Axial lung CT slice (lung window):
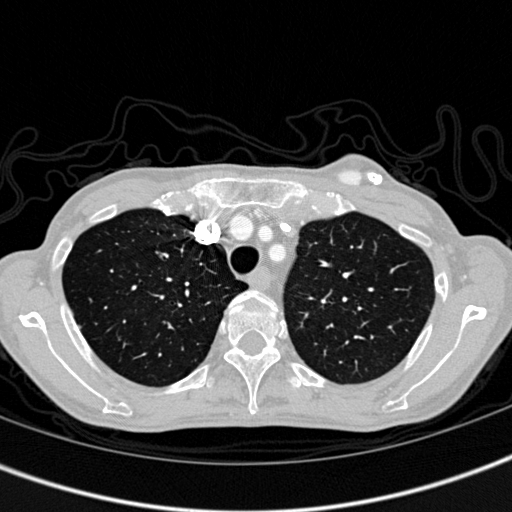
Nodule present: no